Question: I have installed Oracle JDevelper 11g Release 2 and added JHeadstart, following <URL>
Now I am stucked whith this screen and cant do anythig. I cannt close that "Buisness Components" screen or use JDeveloper.

I have some project in Jdeveloper that I need to modify and I cannot figure out how to import it to Eclipse, InteliJ or NetBeans so tryed to do it in Jdeveloper.
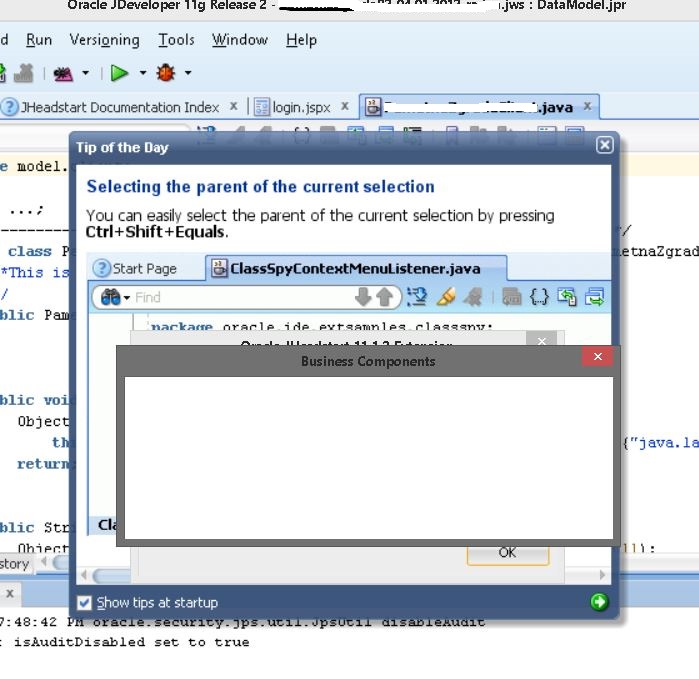
Answer: Virtualize it all. Install same OS that project already runs on, and same JDeveloper and Jheadstart version, same JDKs, Oracle DB. etc.